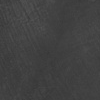
Atmospheric dust classification: not_dusty